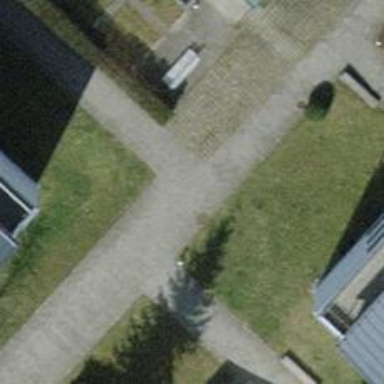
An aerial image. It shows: Footway surfaced with paving stones.